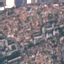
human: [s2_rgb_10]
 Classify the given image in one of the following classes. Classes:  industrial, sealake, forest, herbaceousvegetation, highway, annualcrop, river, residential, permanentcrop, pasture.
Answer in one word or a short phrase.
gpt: Residential